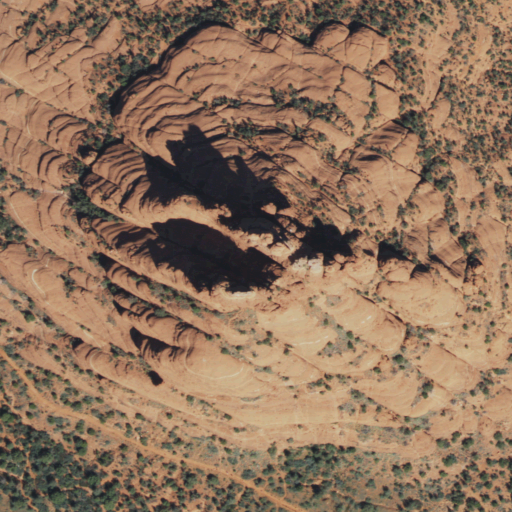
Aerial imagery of mountain in Arizona named Bell Rock containing shrub and evergreen forest